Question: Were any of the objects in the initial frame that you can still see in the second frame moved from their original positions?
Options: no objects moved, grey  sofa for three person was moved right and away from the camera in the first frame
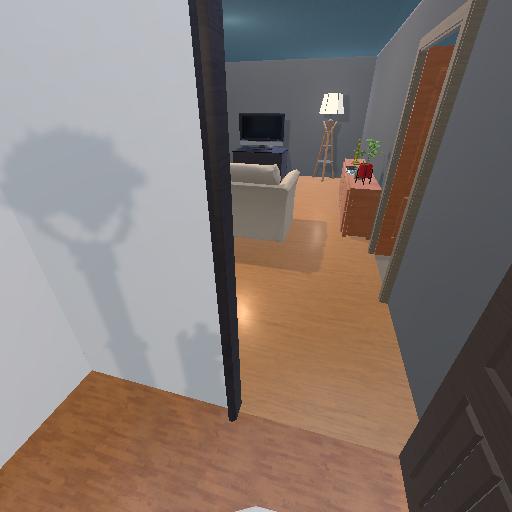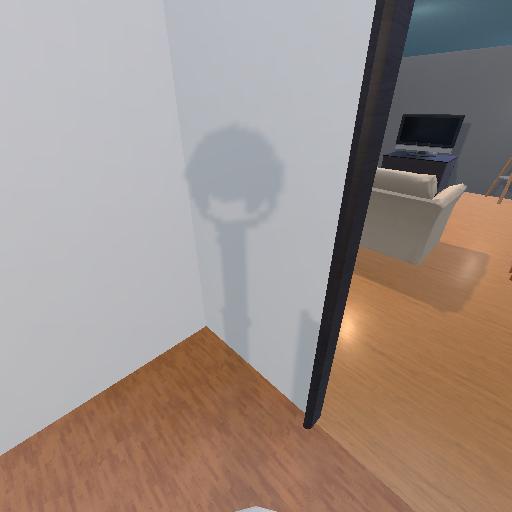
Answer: no objects moved